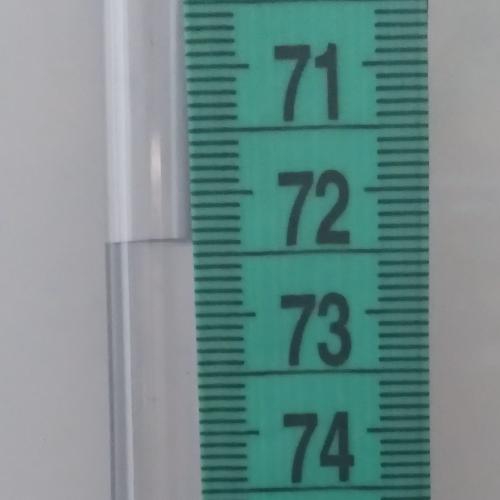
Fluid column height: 72.4 cm